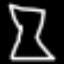
Label: hourglass